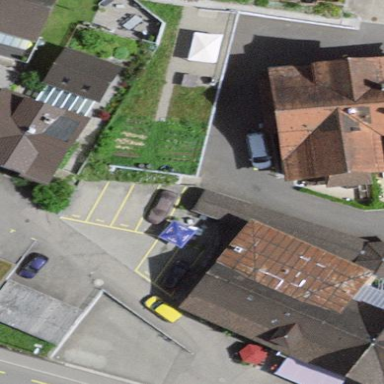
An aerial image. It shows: Restaurant building.